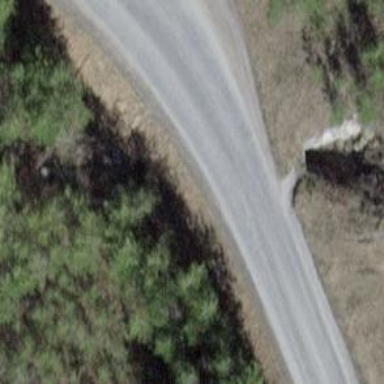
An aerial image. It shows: Culvert tunnel crossing ditch waterway.